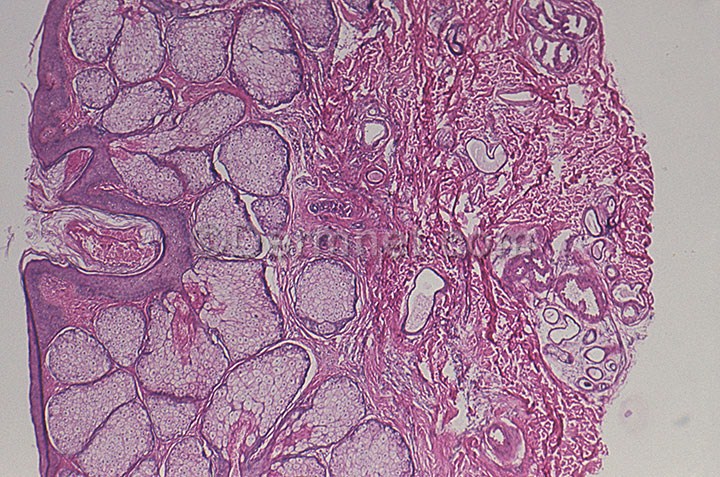
Disease: Seborrheic Keratoses and other Benign Tumors